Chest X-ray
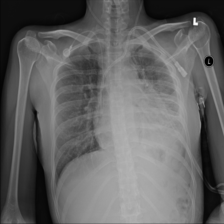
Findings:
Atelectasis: negative
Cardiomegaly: positive
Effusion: positive
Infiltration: negative
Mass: negative
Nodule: negative
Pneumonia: negative
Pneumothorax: negative
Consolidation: positive
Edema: negative
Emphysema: negative
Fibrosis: negative
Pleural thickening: negative
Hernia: negative